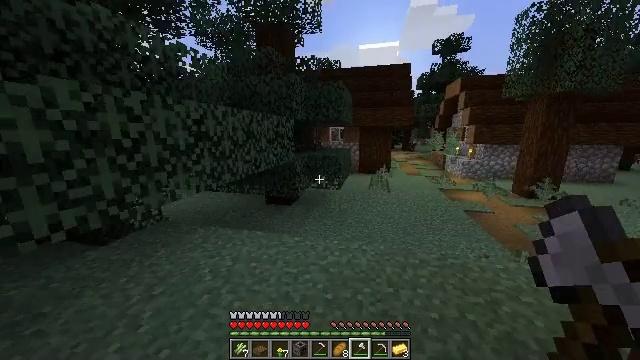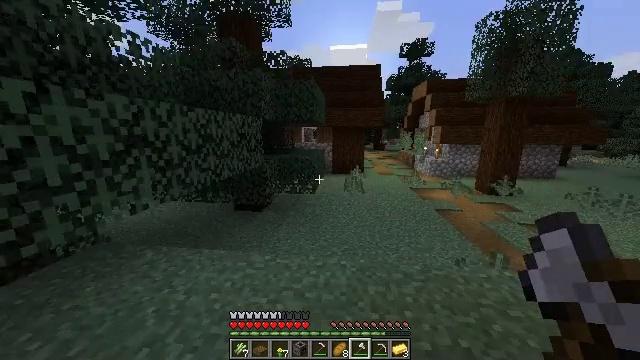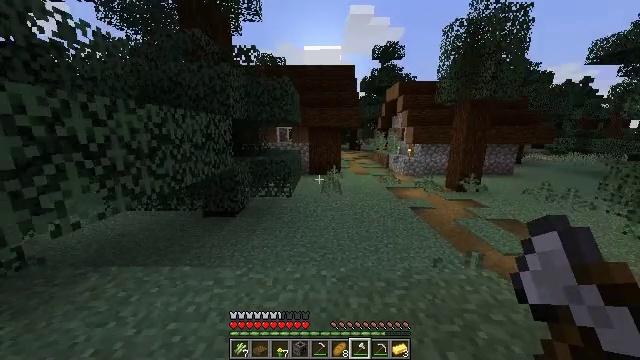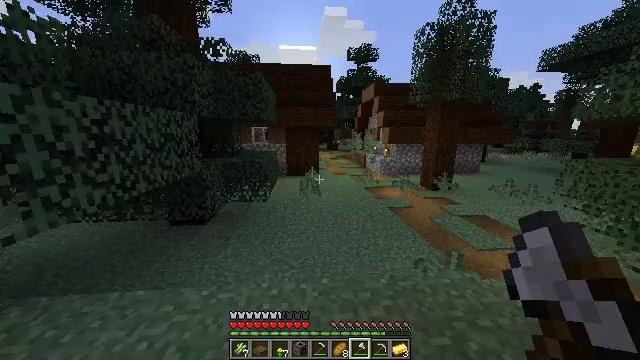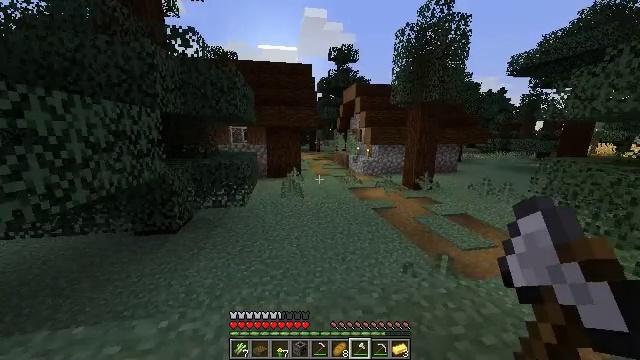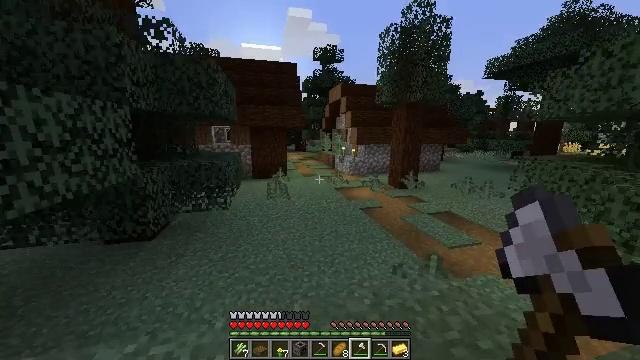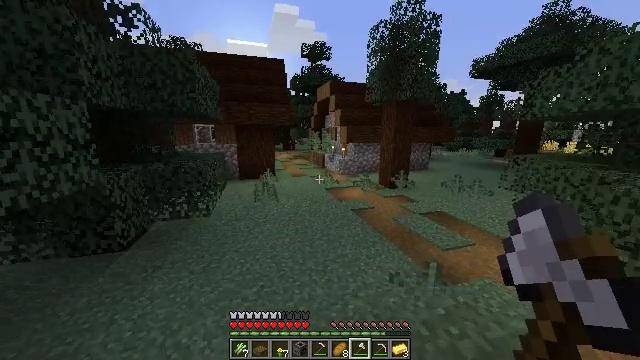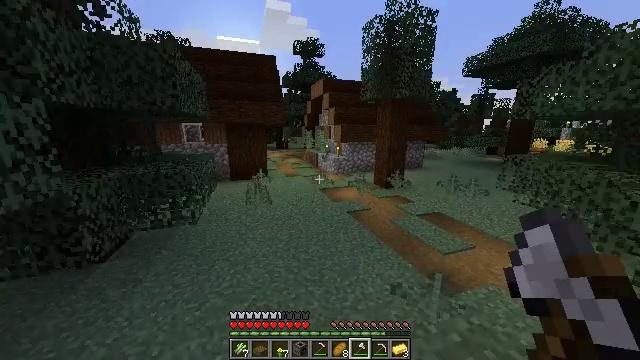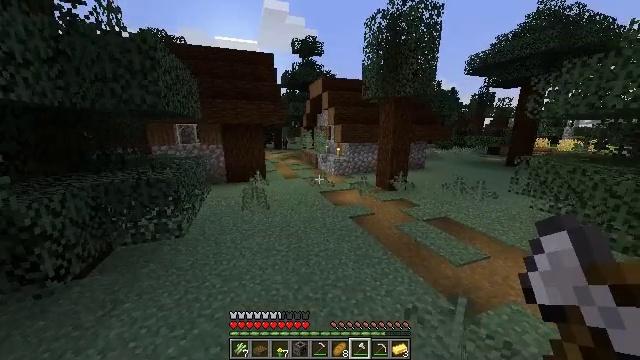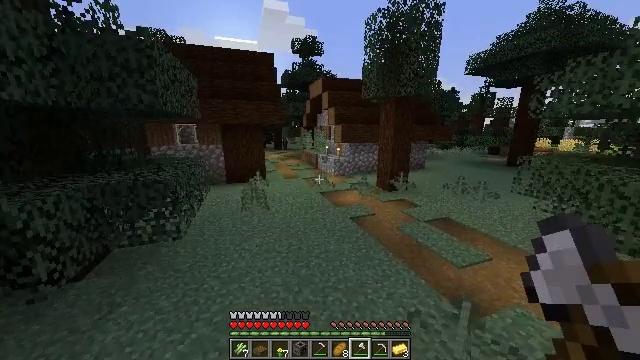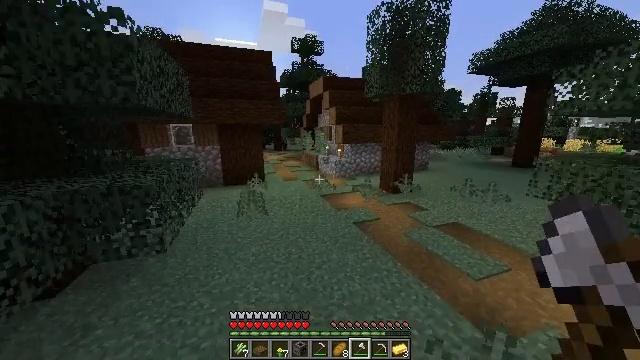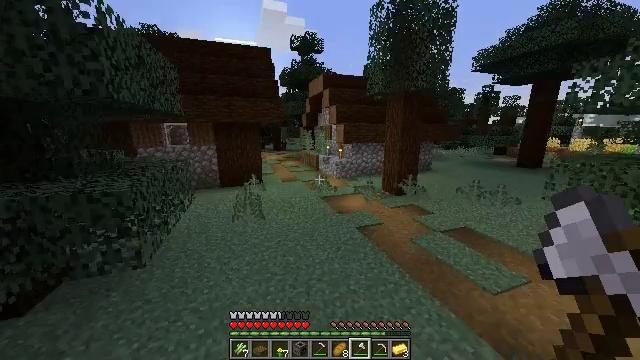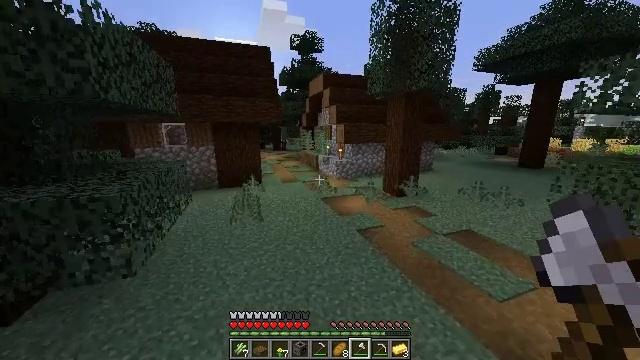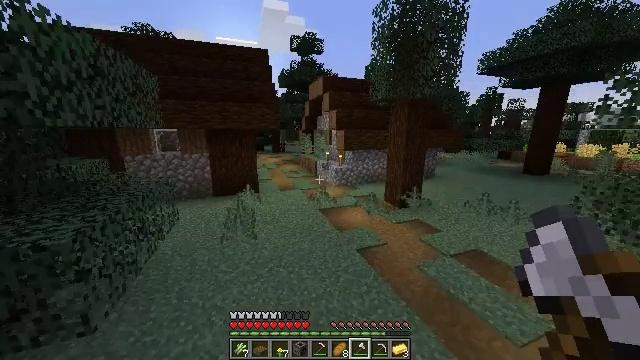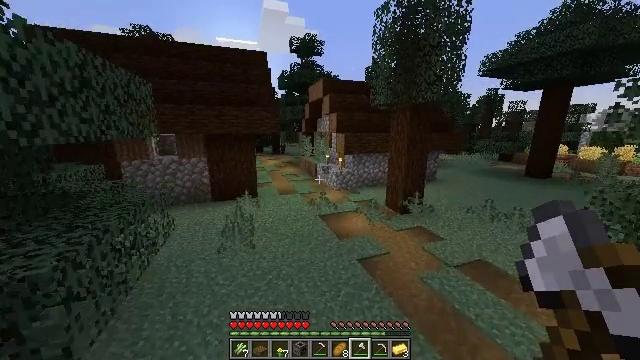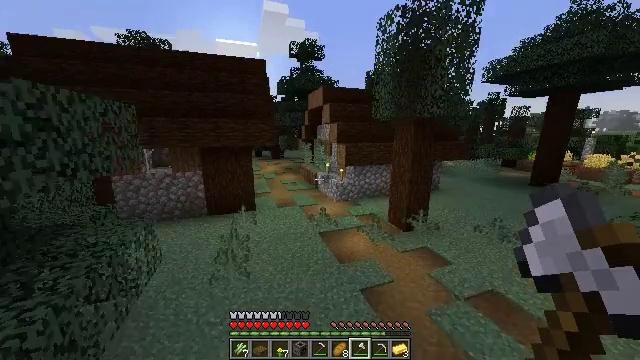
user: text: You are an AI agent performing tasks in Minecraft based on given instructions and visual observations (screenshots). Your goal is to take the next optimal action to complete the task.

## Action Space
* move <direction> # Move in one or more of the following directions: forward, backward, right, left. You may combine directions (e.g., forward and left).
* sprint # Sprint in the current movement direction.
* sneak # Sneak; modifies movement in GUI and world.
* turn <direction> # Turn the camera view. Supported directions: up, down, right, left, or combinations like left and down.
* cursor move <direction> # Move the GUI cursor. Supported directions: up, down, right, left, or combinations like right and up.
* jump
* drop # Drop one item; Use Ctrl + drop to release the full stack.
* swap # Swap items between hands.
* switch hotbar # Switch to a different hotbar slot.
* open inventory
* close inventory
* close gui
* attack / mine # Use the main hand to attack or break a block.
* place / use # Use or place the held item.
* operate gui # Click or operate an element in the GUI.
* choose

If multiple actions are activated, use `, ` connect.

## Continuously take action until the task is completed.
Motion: motion action
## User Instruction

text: Mine the purple bed.
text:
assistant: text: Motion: move forward, turn right
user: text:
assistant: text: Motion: move forward, sprint, turn right
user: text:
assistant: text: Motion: move forward, sprint, turn right
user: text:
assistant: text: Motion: move forward, sprint, turn right
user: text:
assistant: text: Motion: move forward, sprint, turn right
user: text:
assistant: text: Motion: move forward, turn right
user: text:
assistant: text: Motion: move forward, sprint, turn right
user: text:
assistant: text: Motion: move forward, sprint
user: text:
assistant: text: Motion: move forward, sprint
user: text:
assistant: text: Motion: move forward
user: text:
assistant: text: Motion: move forward
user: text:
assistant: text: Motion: move forward
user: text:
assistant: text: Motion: move forward, jump
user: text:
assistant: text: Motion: move forward, jump
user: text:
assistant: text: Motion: move forward, jump
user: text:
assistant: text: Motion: move forward, jump
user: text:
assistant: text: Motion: move forward, jump
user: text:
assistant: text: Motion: move forward, jump
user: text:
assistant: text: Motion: move forward, jump
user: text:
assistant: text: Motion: move forward, jump
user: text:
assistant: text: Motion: move forward, jump
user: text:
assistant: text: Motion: move forward, sprint, jump
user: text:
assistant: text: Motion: move forward, sprint, jump
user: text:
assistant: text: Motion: move forward, sprint, jump
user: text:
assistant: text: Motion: move forward, sprint, jump
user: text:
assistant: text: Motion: move forward, jump
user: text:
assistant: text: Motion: move forward, turn left, jump
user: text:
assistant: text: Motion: move forward, turn left, jump
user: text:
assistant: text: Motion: move forward, turn left, jump
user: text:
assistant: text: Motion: move forward, turn left